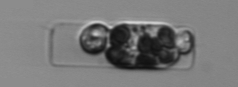
Label: Guinardia_delicatula_TAG_internal_parasite